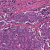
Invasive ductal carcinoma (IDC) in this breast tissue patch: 1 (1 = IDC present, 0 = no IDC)